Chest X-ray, AP view. Patient: 49 years old, sex F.
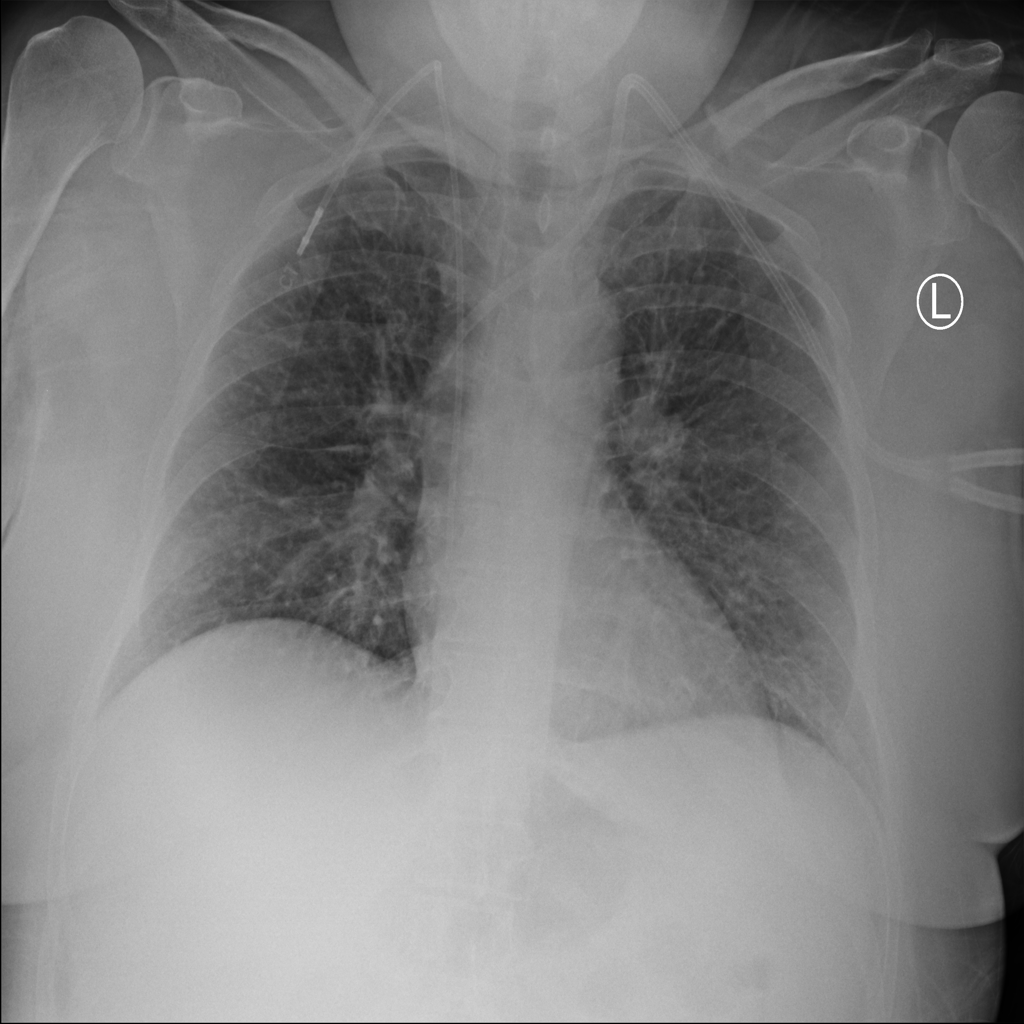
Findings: Infiltration